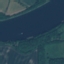
Land use / land cover: River